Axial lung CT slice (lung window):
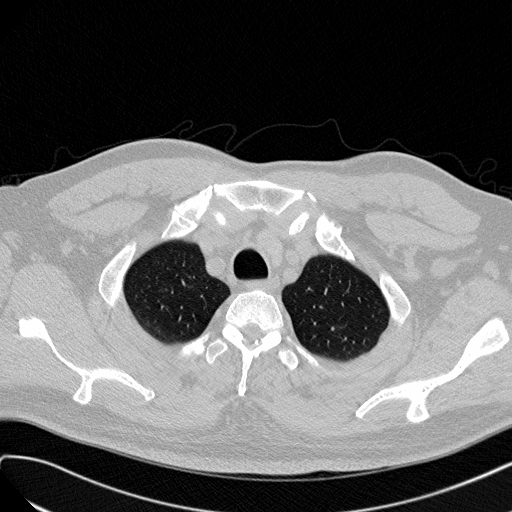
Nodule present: no